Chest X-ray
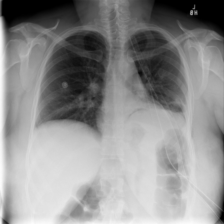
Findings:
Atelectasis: negative
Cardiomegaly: negative
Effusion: negative
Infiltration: negative
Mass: negative
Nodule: negative
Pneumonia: negative
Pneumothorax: negative
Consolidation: negative
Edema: negative
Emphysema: positive
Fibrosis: negative
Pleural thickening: negative
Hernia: negative